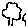
Label: tree